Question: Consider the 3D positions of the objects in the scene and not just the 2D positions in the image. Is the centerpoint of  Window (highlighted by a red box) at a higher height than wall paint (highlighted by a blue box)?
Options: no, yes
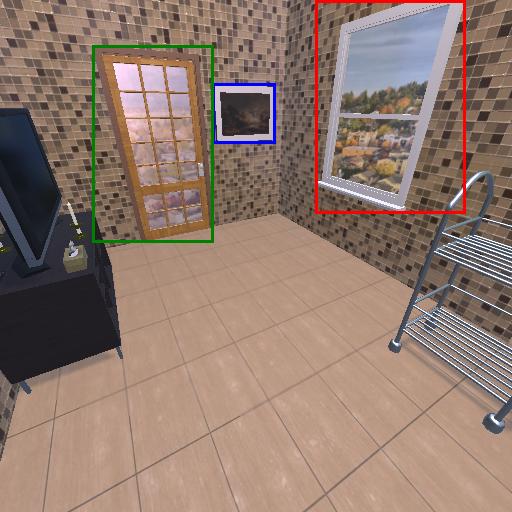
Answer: no